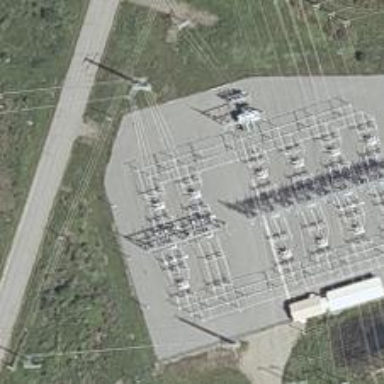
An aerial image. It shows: Switch used for power control.